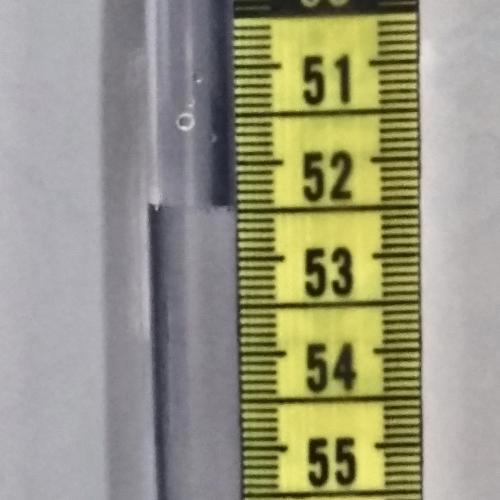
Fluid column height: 52.5 cm